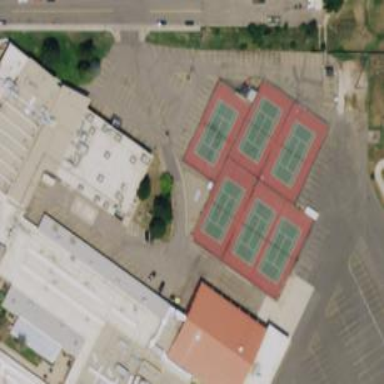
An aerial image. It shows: Tennis court on pitch.